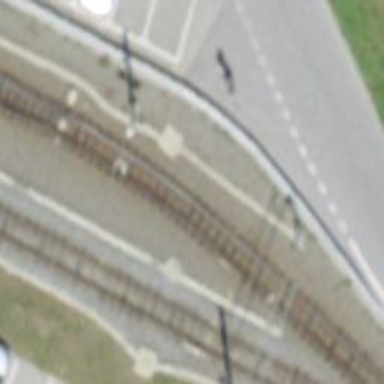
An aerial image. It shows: Narrow-gauge railway siding with 1 track. The railway line is electrified with contact line.